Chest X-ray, PA view. Patient: 66 years old, sex M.
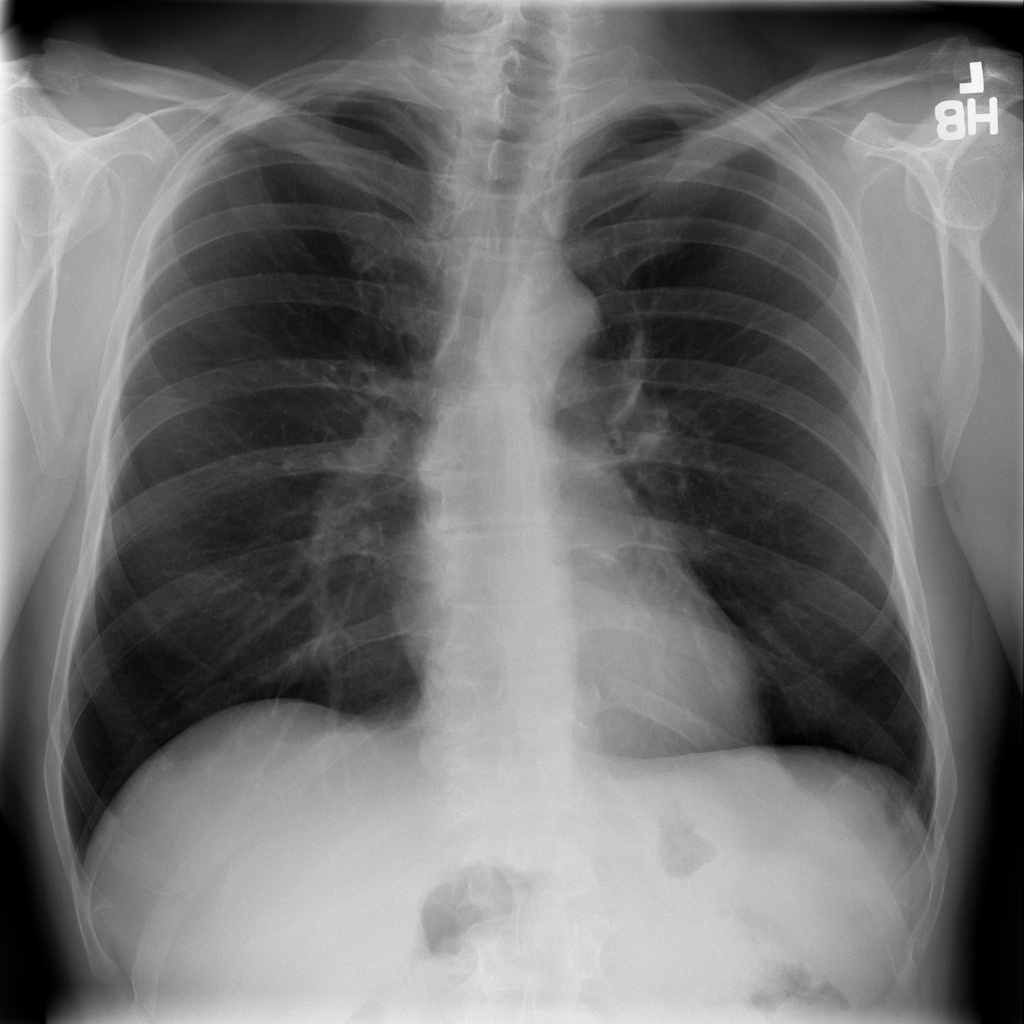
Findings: No Finding